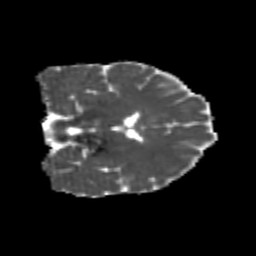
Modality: MD
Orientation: coronal
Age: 20
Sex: female
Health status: healthy
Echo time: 0.074 s